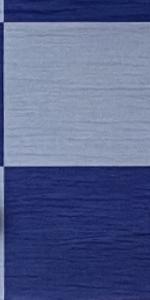
Label: Empty